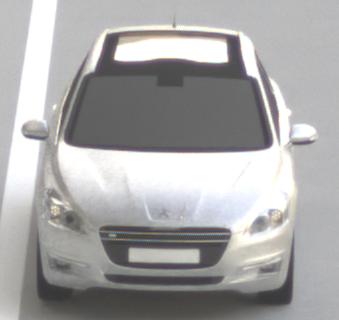
Make: Peugeot
Model: 508 SW 120 VTi
Detailed model: 508 (I) SW
Model produced from: 2011/03
Model produced until: 2014/05
Doors: 5
Color: white
Road condition: dry road
Daytime: sunrise or sunset
Contrast: medium contrast